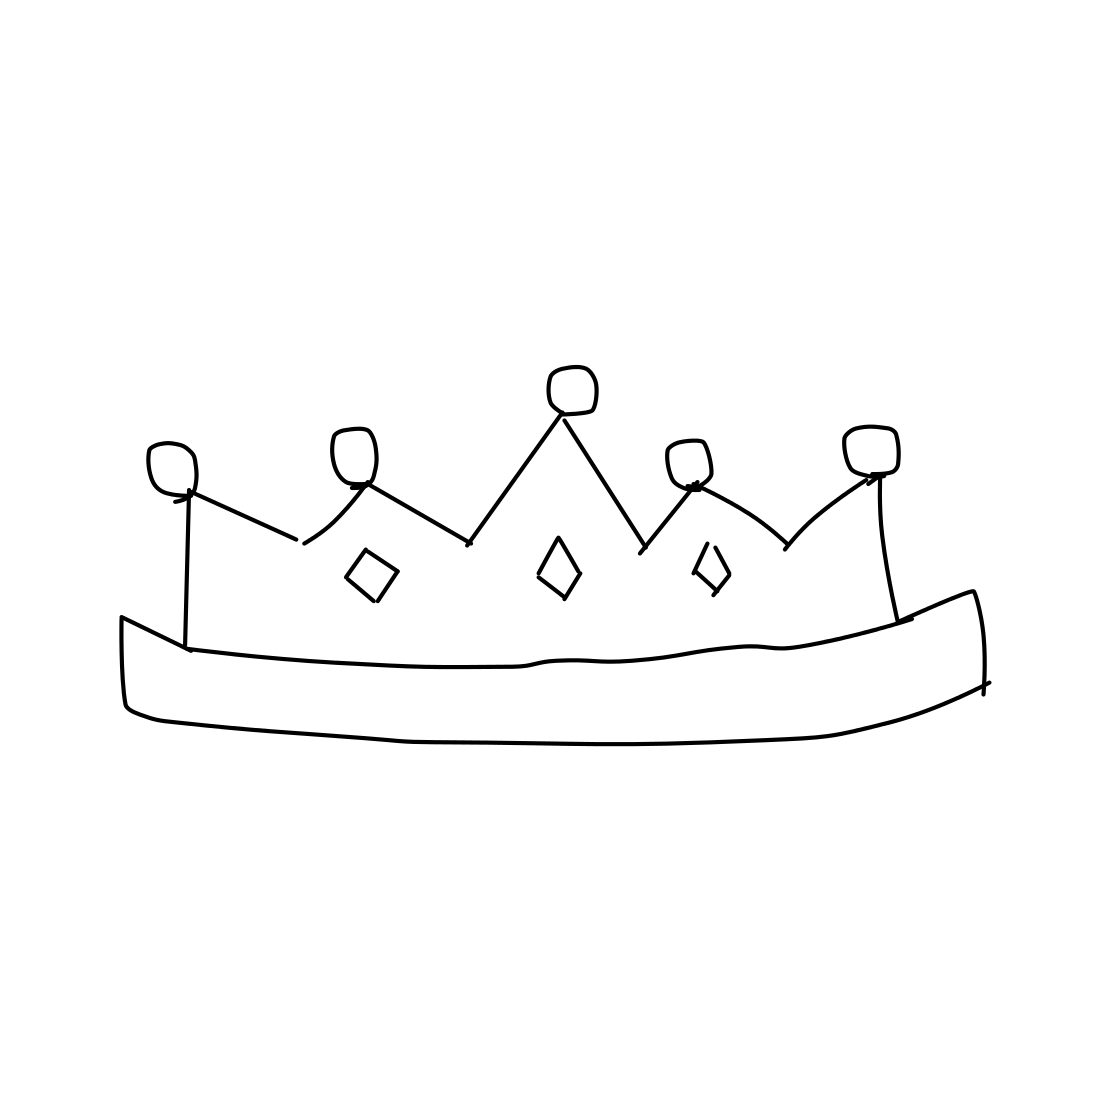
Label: crown